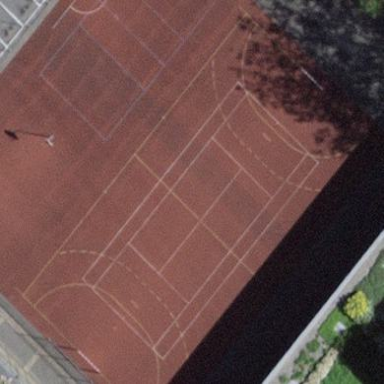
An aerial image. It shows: Asphalt pitch for leisure activities.